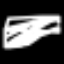
Label: angel